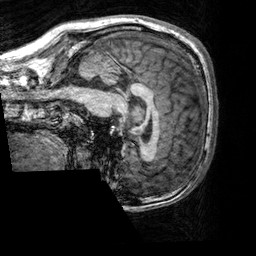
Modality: T1w
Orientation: sagittal
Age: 31
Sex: male
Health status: healthy
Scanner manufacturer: siemens
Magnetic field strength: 3 T
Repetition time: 2.3 s
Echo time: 0.00303 s